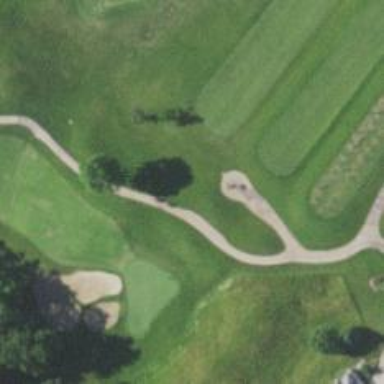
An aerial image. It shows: Golf path.